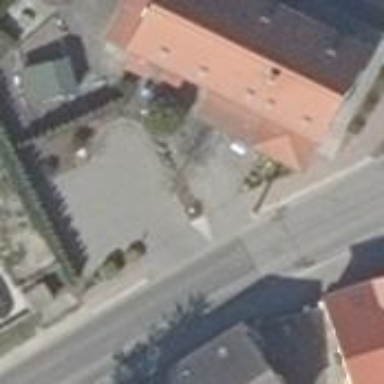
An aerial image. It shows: Residential building.